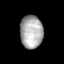
Tissue: skin
Cell type: Epithelial cells
Senescence score: 0.8212
Nuclear area (px): 729
Mean DAPI intensity: 171.767